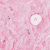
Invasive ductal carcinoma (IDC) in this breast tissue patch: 0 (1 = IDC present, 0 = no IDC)